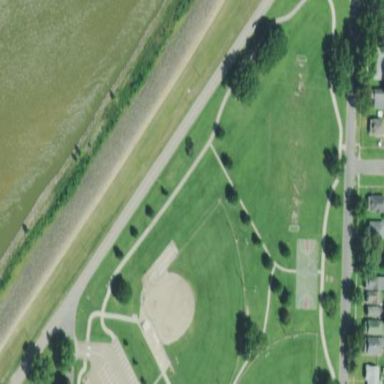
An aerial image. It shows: Baseball pitch for leisure land activities.